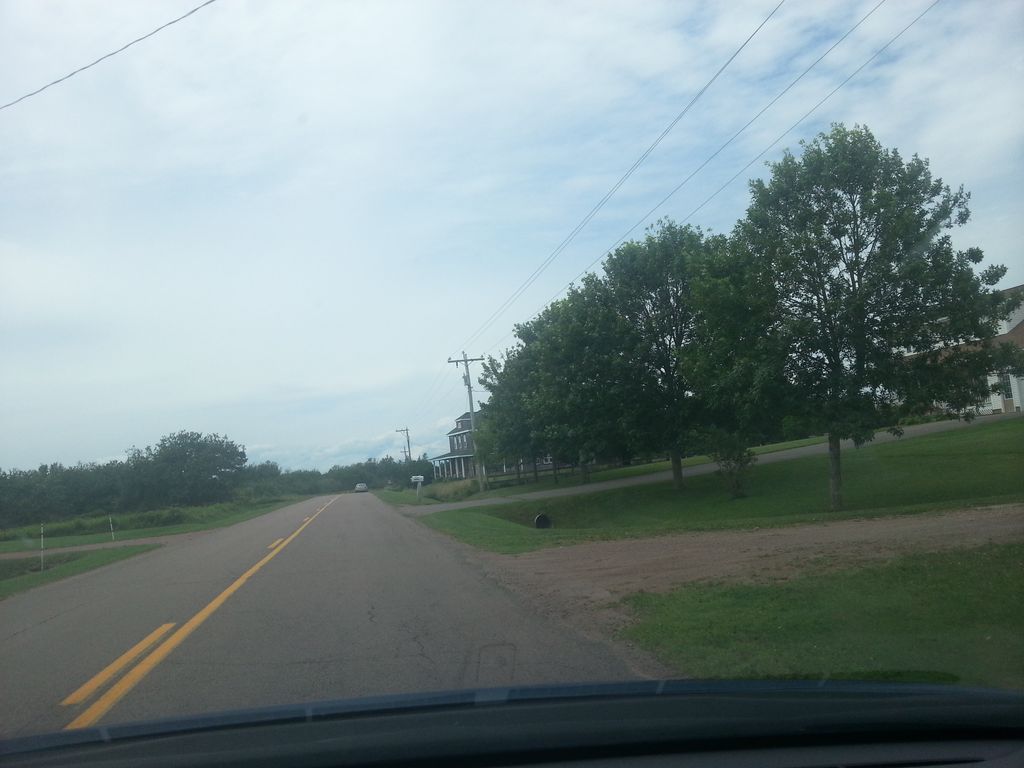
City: charlottetown